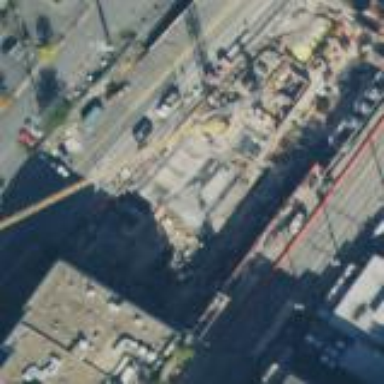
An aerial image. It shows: Part of building.